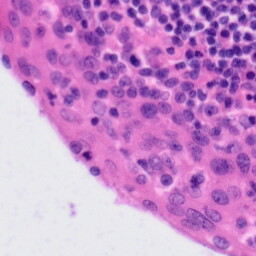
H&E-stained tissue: Tonsil